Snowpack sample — Snodgrass Mountain, Crested Butte, Colorado (2/4/25, 12:06 PM MST)
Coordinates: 38.923, -106.968
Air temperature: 35 °F
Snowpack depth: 80 cm
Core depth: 30 cm
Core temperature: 35.6 °F
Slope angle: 14°, slope face: 78°
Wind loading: low
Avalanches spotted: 0
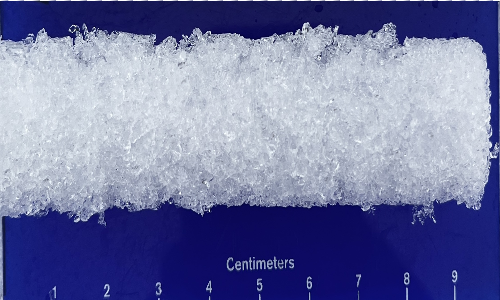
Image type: core
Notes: No avalanches nearby, unusually warm weather for the last month reported by residents, Collected 25 yards from treeline